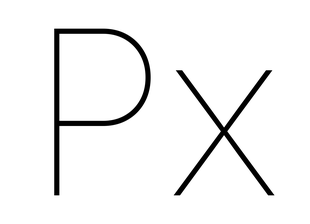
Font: Inter_Thin